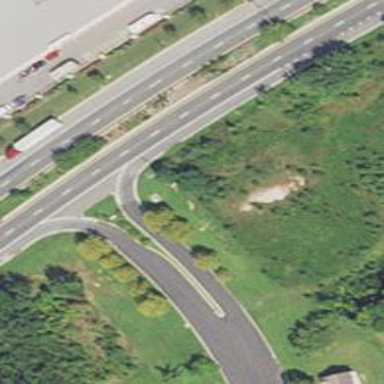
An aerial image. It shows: Trunk link highway.